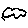
Label: cloud